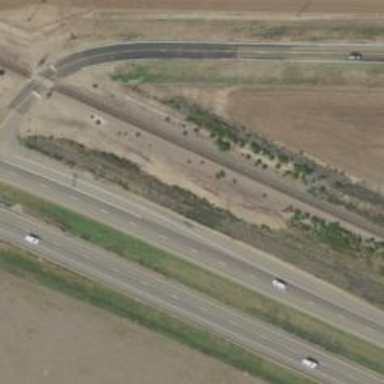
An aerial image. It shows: Trunk highway.